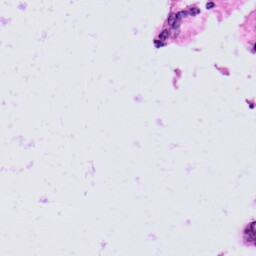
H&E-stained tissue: Prostate